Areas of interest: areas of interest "Wuhan Xiling Mountain Changle Park Cemetery"
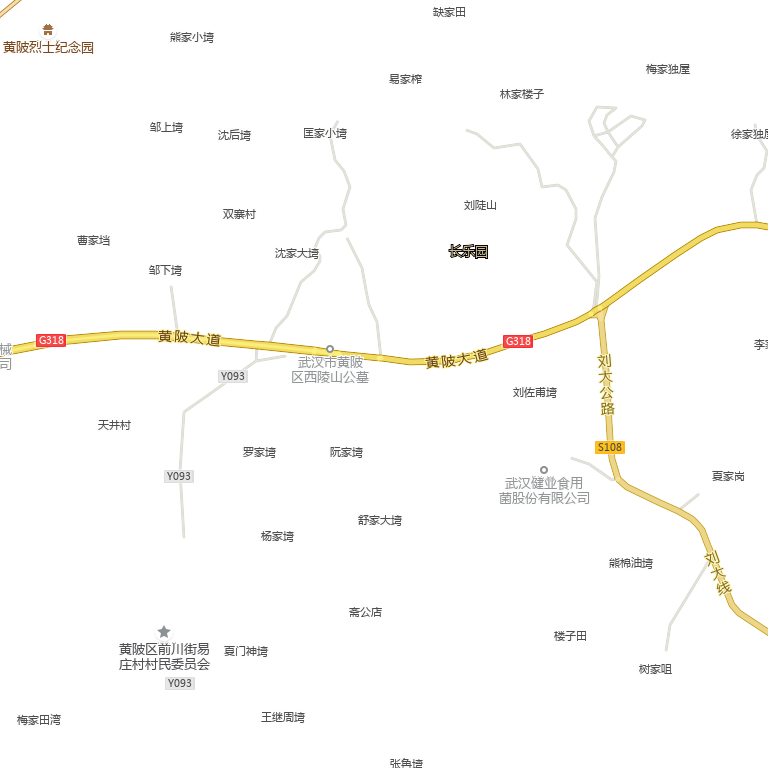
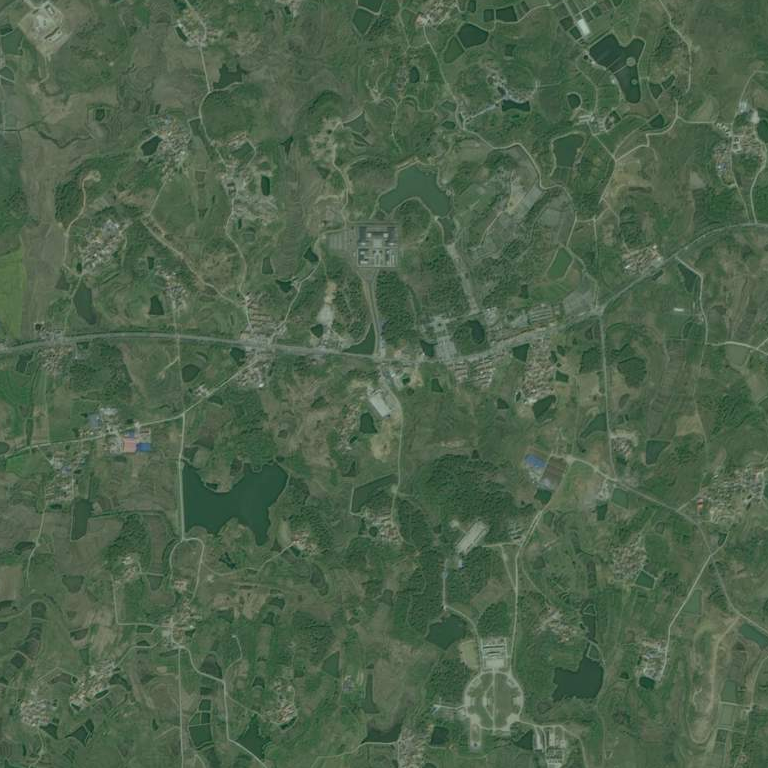